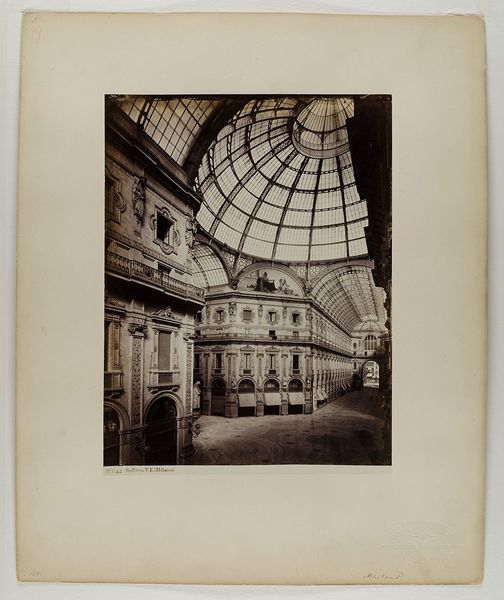
Titel: No. 1932 Galleria Vittorio Emanuele II (Mailand)
Künstler: Giorgio Sommer
Standort: Hamburg
Institution: Museum für Kunst und Gewerbe Hamburg
Schlagwörter: architektur, kuppel, foto, fotografie, photographie, verkauf, photo, karton, kaufen, verkaufen, glaskuppel, architekturfotografie, albumin, lichtbild, reisefotografie, warenhaus, historische, architekturphotographie, bildwerke, einkaufspassage, angewandte und bildende kunst, hessische systematik, schwarzweißpositivverfahren, silbersalzverfahren, schwarzweißfotografie, gebäude, örtlichkeit, straße, stätte, reisephotographie, albuminpapier